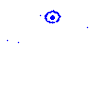
Particle: electron